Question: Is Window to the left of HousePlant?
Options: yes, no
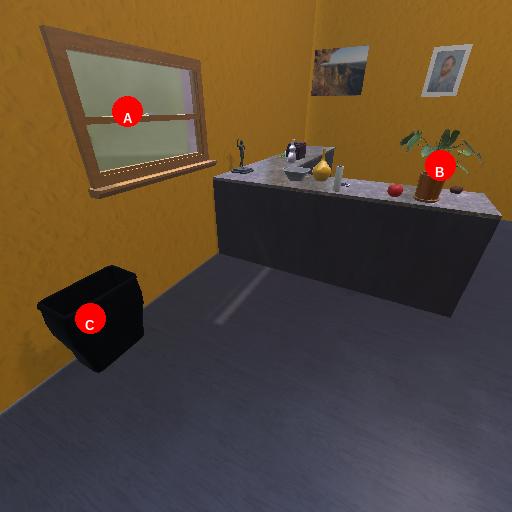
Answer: yes